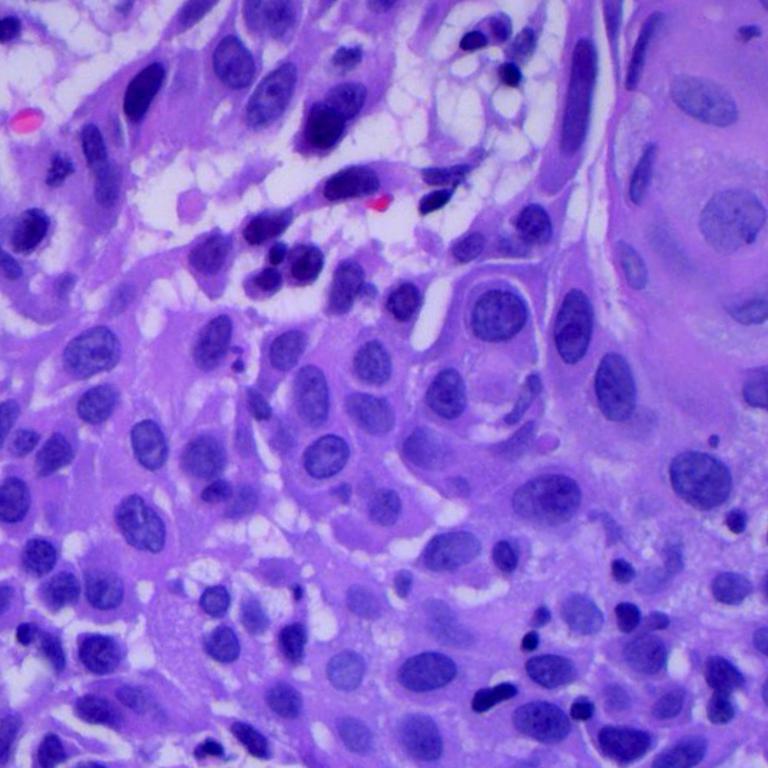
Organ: lung
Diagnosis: squamous carcinomas